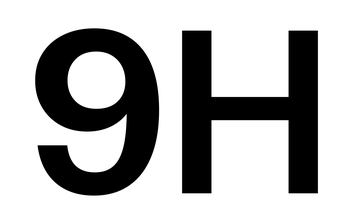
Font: InstrumentSans_SemiBold